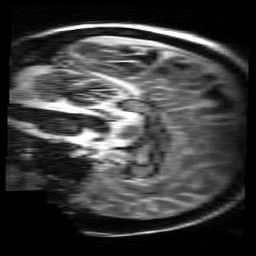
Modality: MP2RAGE
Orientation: sagittal
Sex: female
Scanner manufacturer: siemens
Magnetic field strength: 3 T
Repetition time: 5 s
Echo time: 0.00355 s